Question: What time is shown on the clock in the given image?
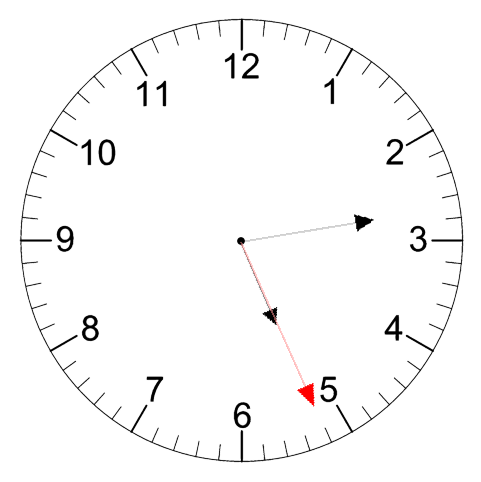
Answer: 05:13:26